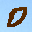
Label: 0